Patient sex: M
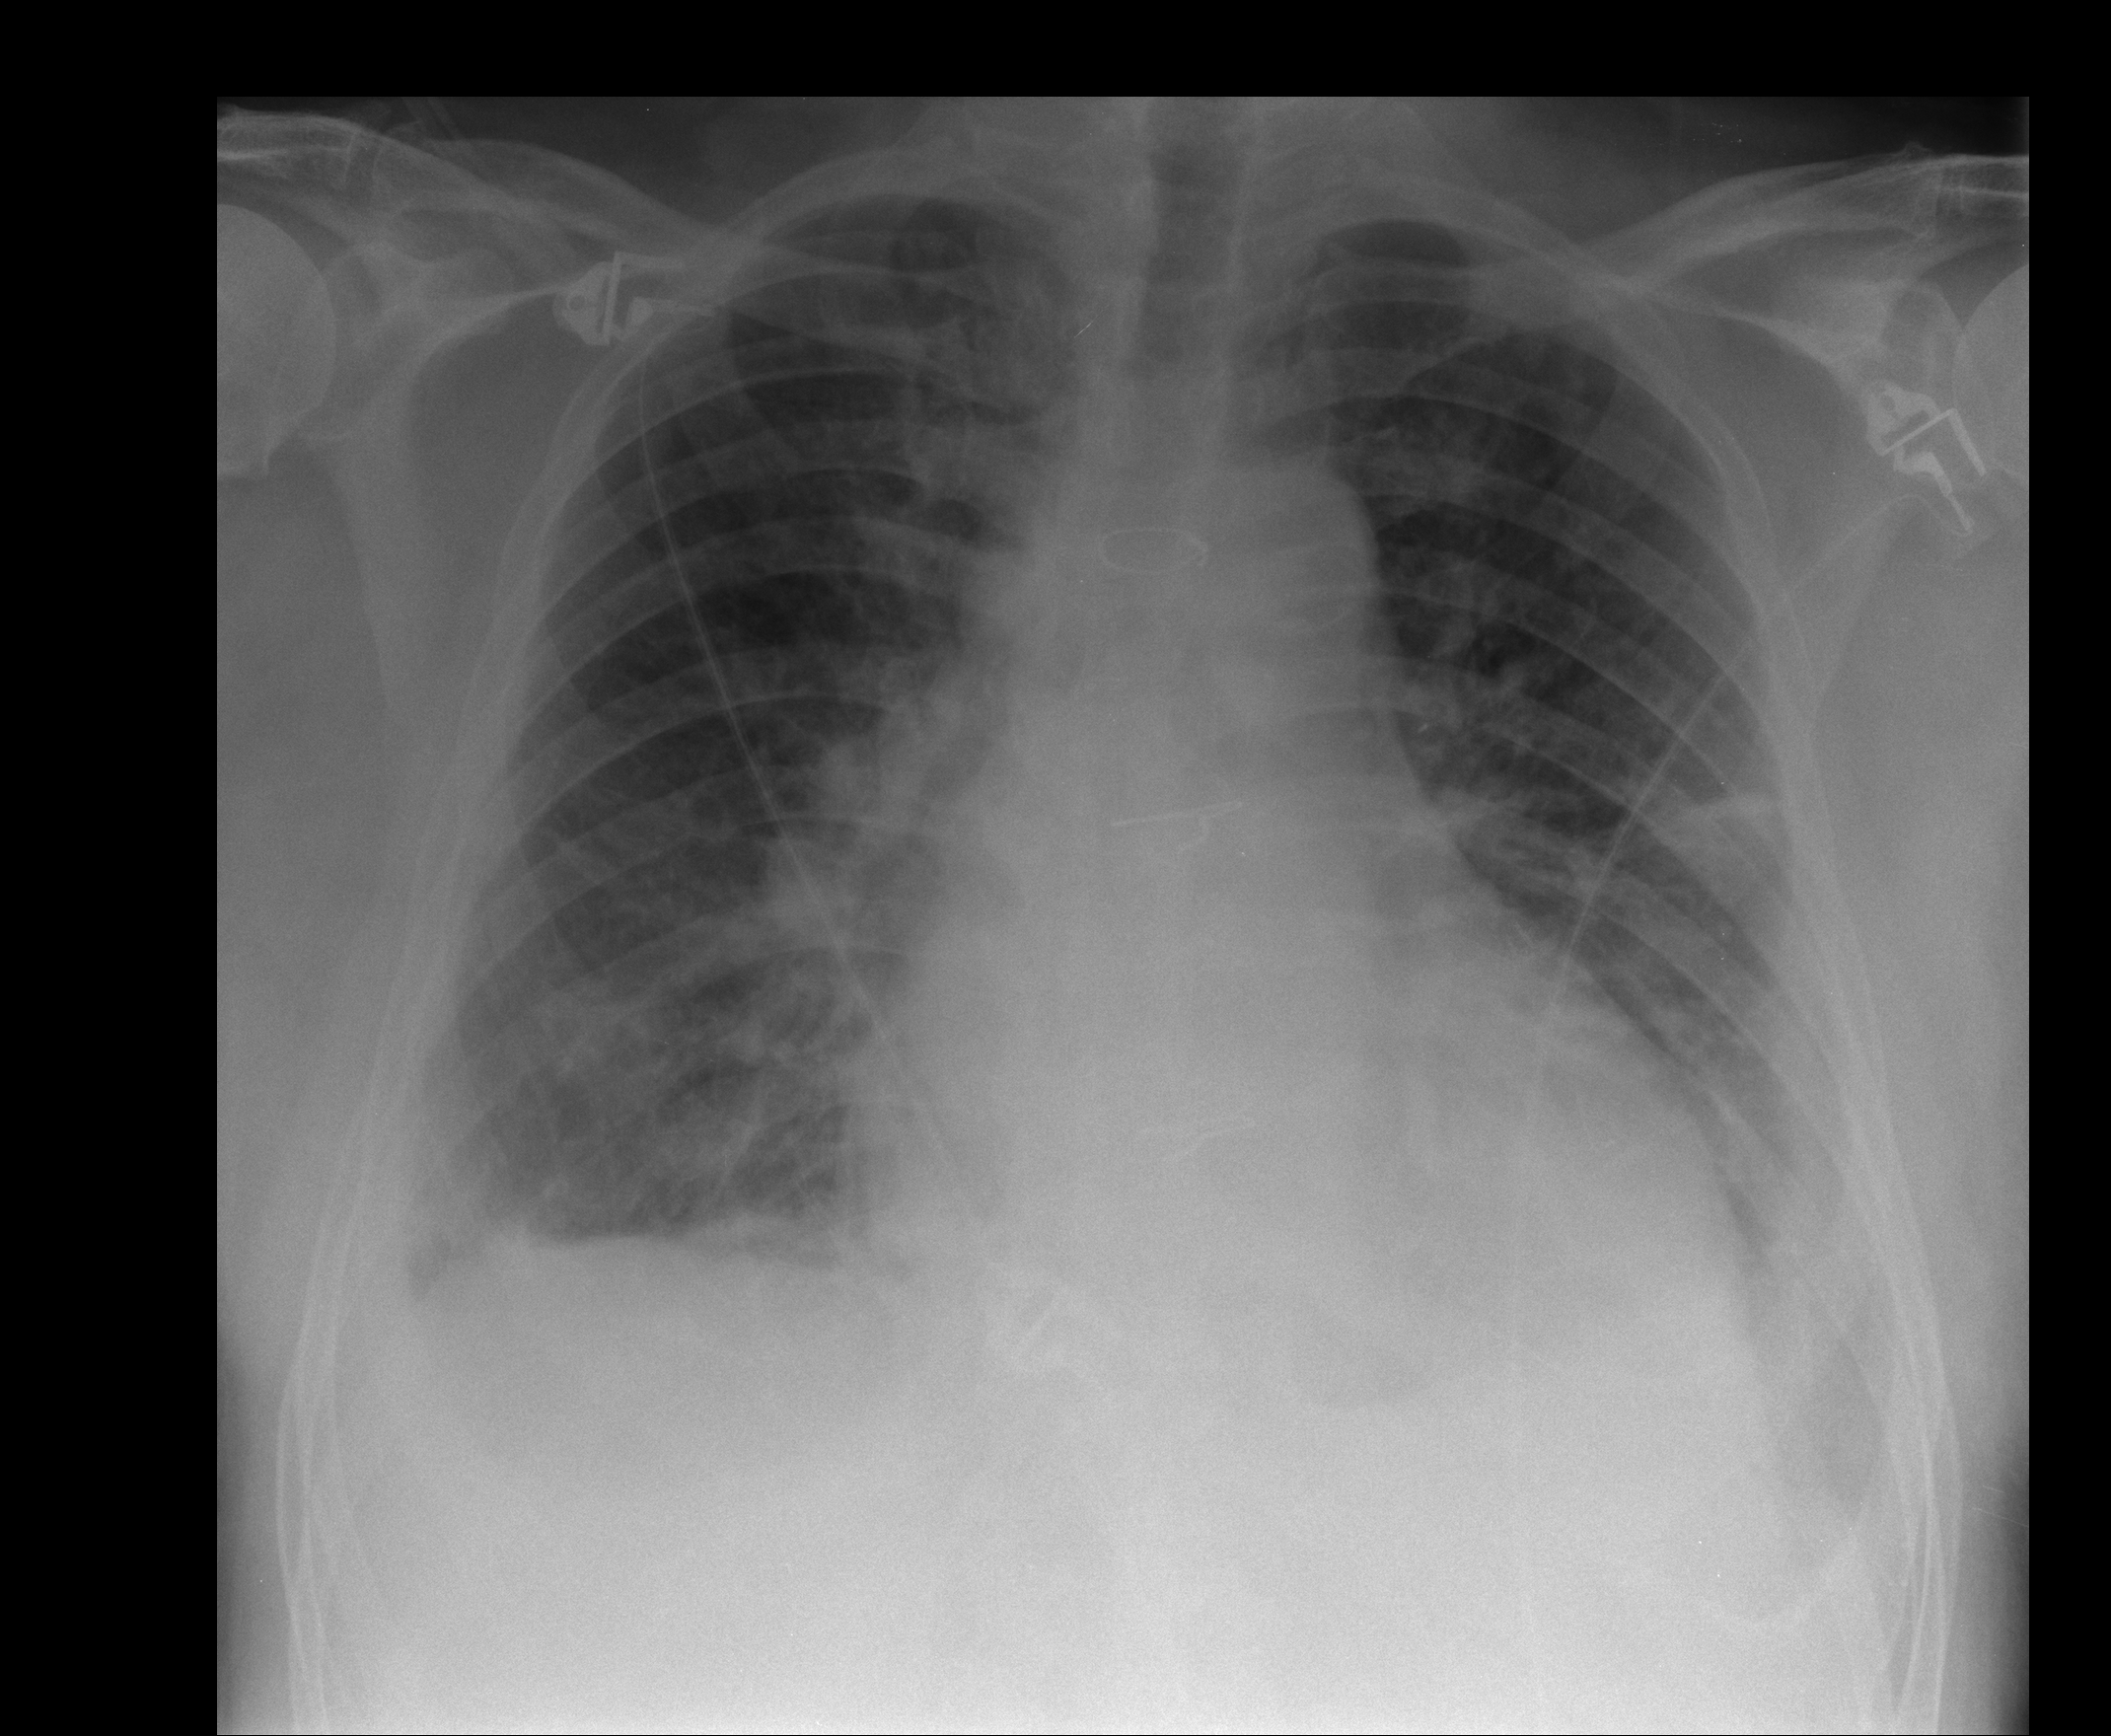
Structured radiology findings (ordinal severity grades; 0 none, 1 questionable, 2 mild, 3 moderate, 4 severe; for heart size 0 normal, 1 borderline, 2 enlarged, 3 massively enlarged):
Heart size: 2
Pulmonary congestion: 2
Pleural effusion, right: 2
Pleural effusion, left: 2
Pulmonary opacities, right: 1
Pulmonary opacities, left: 0
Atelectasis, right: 2
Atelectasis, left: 2